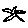
Label: star